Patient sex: M
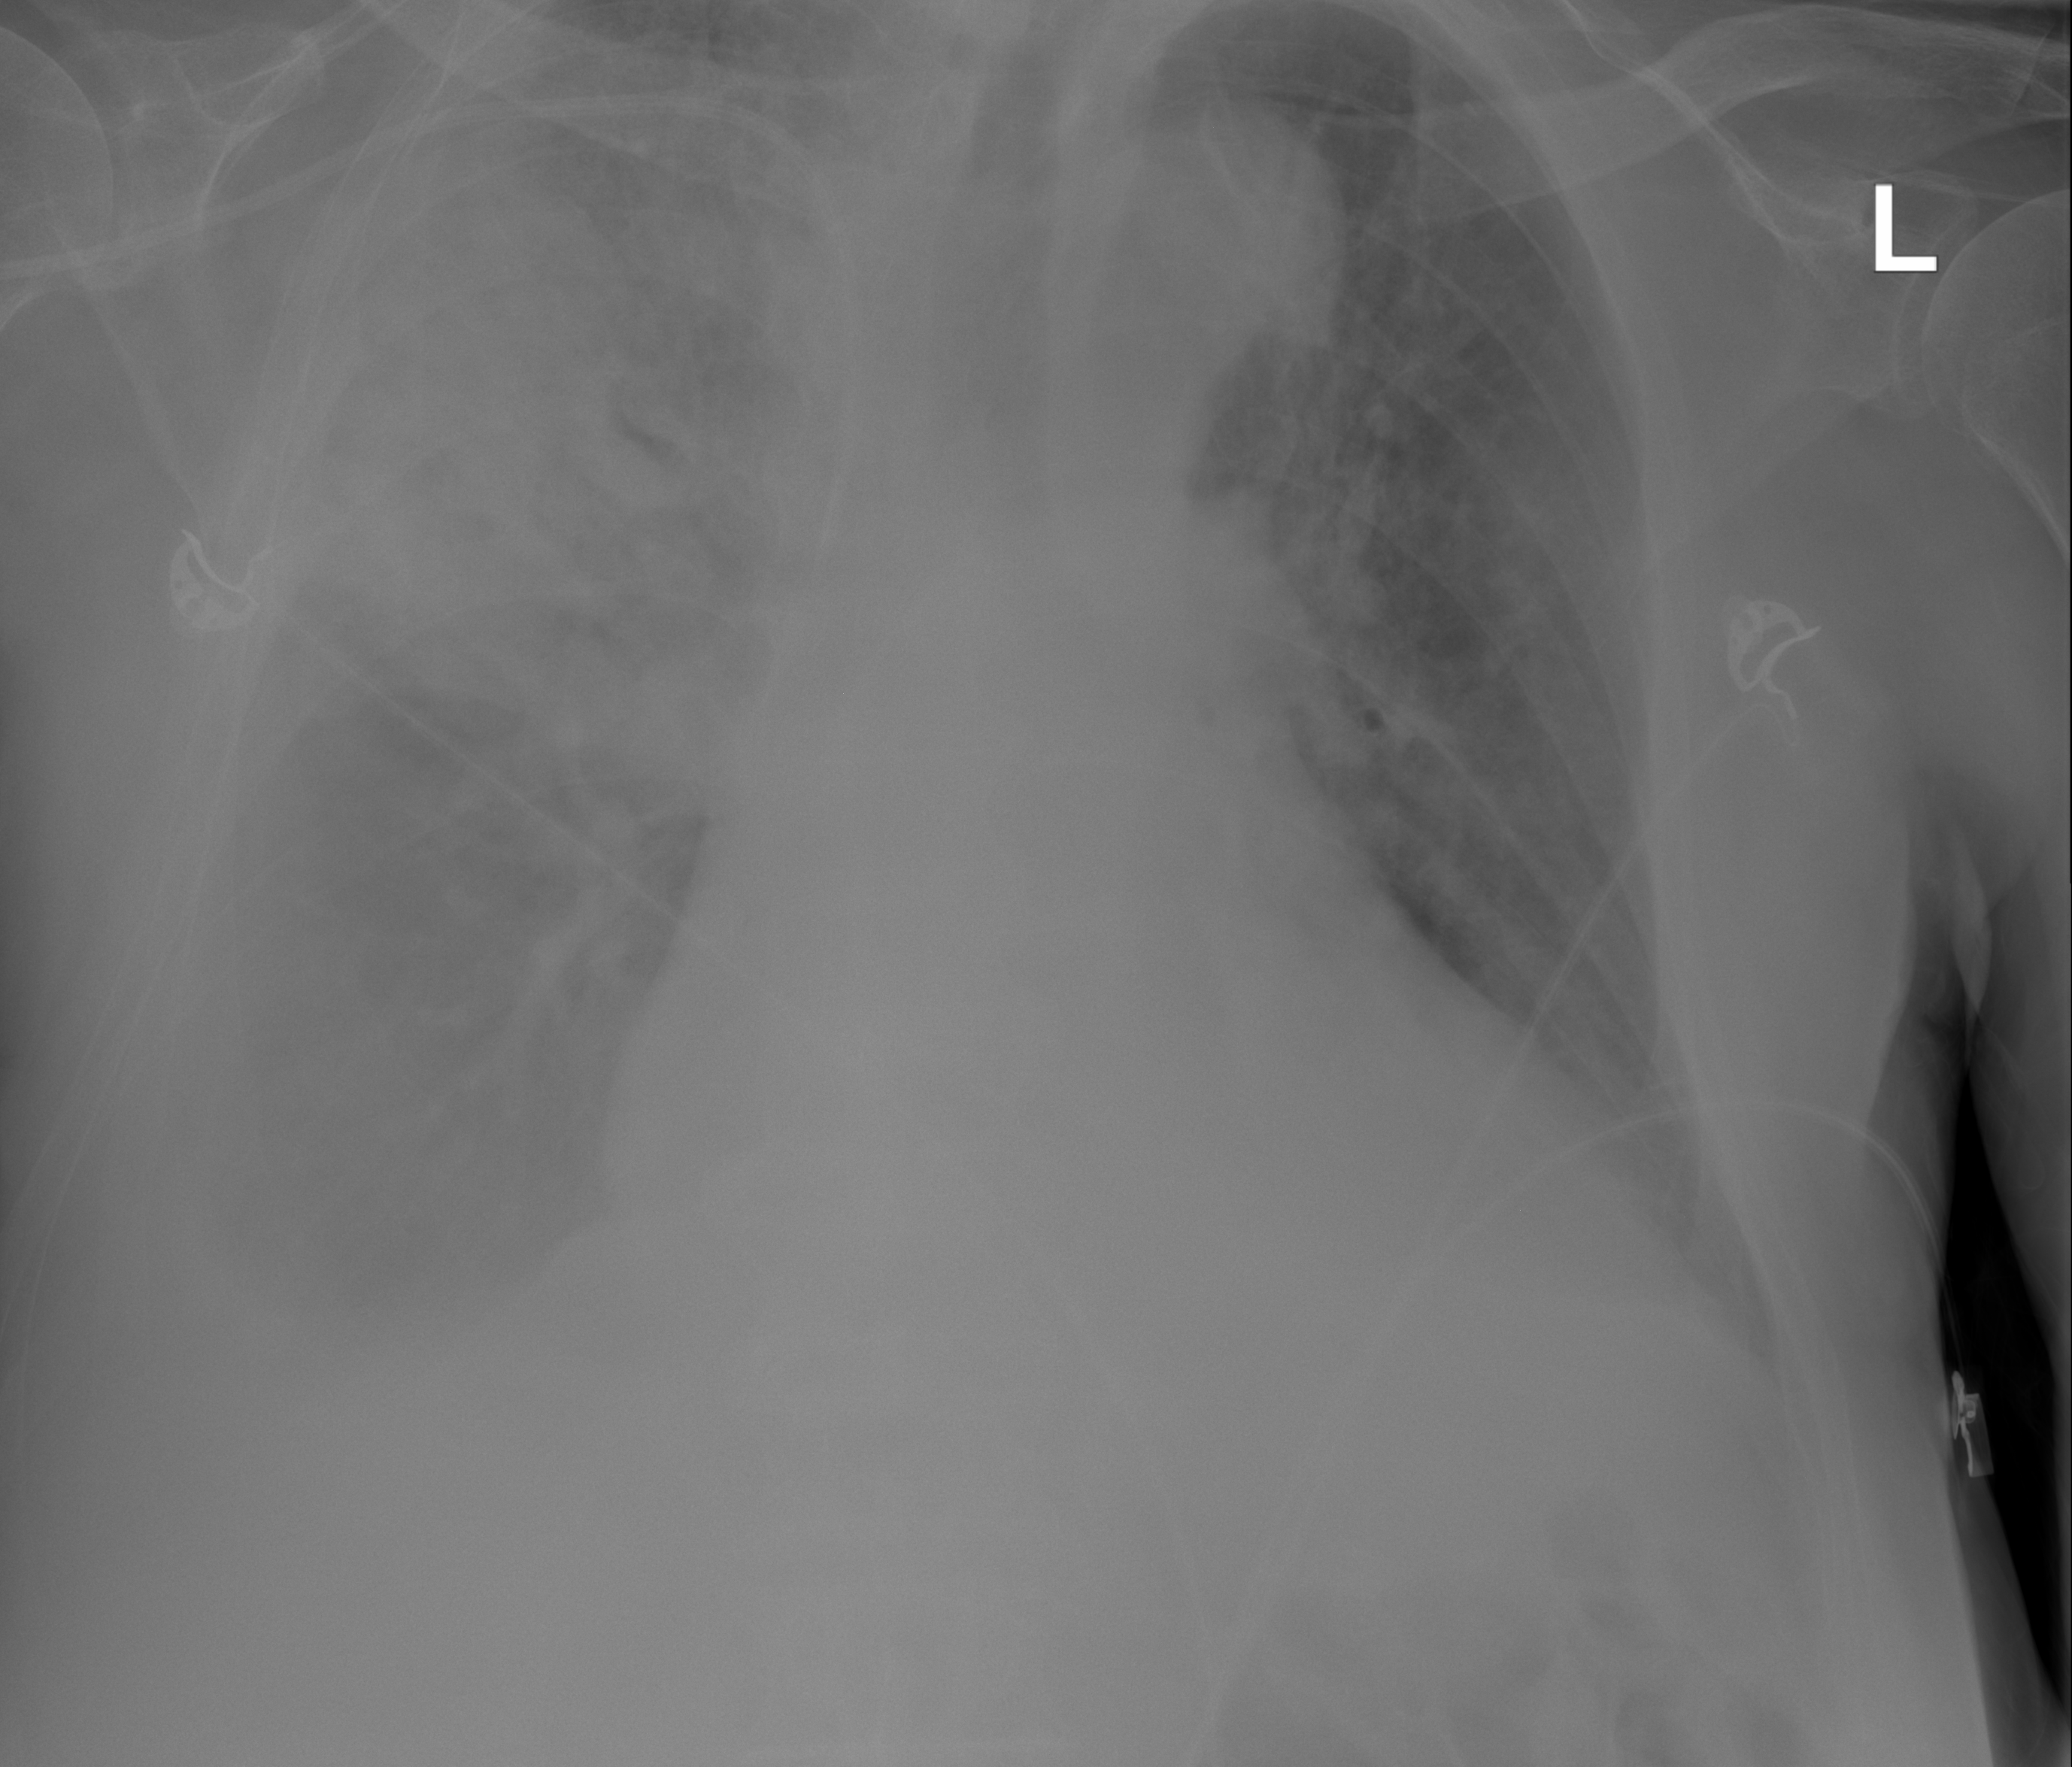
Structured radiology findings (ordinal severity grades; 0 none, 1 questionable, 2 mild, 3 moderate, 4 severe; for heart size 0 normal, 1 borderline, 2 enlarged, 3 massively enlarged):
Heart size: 1
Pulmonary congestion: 0
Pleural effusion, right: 2
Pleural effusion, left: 2
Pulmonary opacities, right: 3
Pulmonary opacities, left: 1
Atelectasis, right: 2
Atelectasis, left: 2